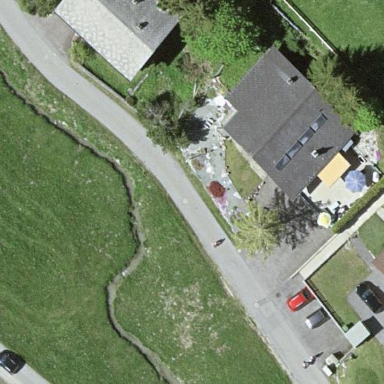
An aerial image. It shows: Detached building.